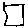
Label: square